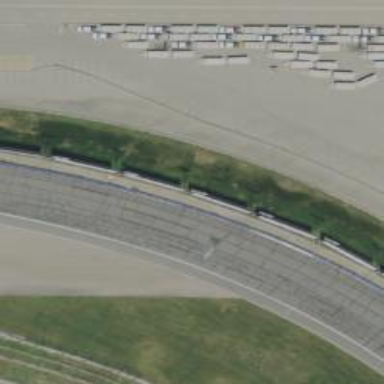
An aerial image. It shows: Motor sport raceway.